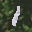
Label: 1